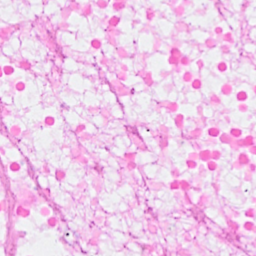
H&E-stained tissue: Breast